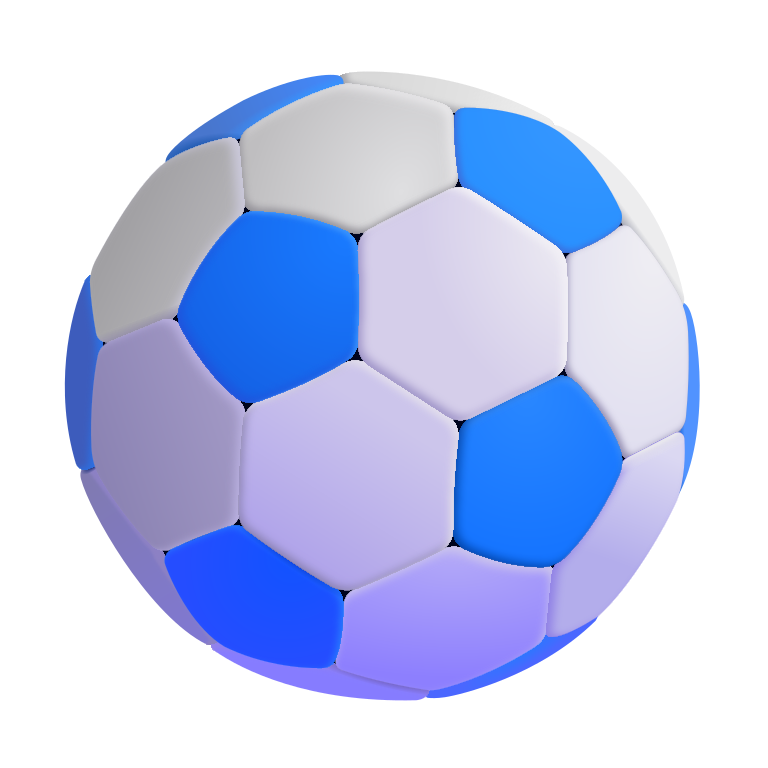
soccer ball color